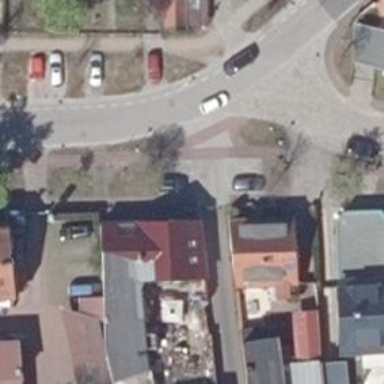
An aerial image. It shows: Residential road.